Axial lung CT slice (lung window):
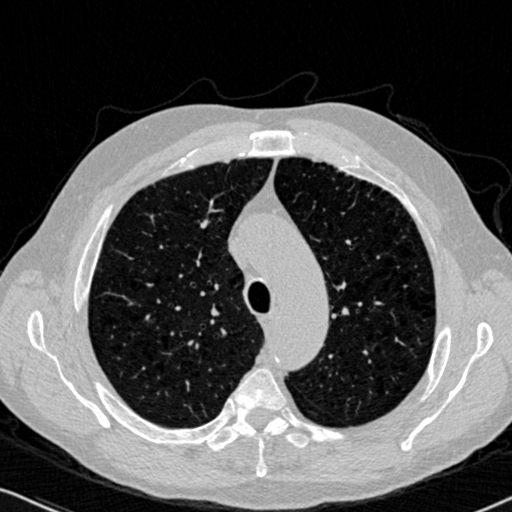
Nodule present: no